Interaction volume radius: 5 \u00c5
Interaction volume height: 15 \u00c5
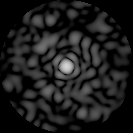
Disorder parameter: 0.8001